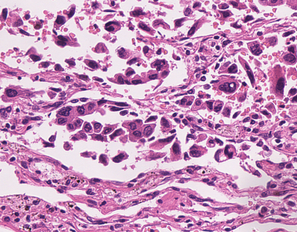
Tumor epithelial tissue: yes
Tumor-associated stroma tissue: yes
Normal tissue: no